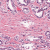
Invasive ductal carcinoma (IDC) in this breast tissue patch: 1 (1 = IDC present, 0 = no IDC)